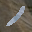
Label: 1